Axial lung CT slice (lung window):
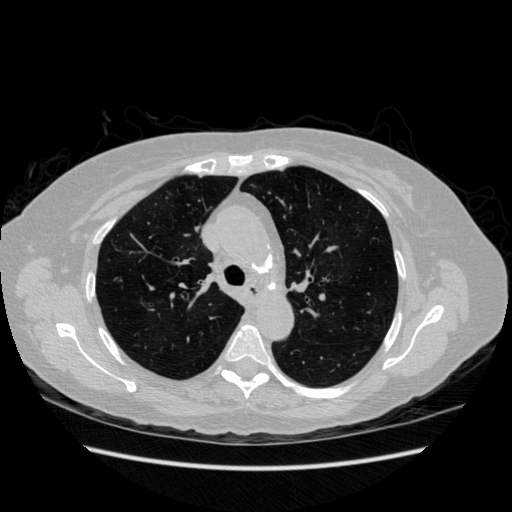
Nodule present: no